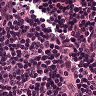
Metastatic tissue present: no